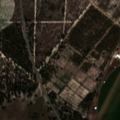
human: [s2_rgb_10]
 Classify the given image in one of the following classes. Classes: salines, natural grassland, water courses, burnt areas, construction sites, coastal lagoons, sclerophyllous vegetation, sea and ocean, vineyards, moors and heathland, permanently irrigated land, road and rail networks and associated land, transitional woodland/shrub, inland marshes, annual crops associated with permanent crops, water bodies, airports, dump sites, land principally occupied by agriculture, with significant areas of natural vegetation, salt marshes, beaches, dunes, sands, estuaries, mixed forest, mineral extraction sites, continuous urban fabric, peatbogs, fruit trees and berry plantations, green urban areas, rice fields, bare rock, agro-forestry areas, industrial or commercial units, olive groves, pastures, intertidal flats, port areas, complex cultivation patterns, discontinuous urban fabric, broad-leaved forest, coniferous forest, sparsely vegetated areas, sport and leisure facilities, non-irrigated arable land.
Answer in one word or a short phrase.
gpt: industrial or commercial units, non-irrigated arable land, permanently irrigated land, pastures, coniferous forest, transitional woodland/shrub